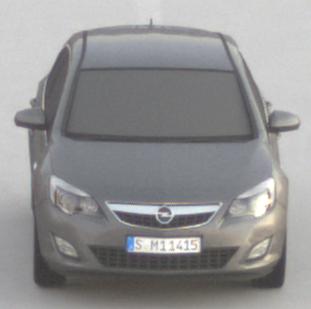
Make: Opel
Model: Astra 1.4 ecoFlex
Detailed model: Astra (J)
Model produced from: 2009/12
Model produced until: 2010/12
Doors: 5
Color: gray
Road condition: dry road
Daytime: sunrise or sunset
Contrast: low contrast